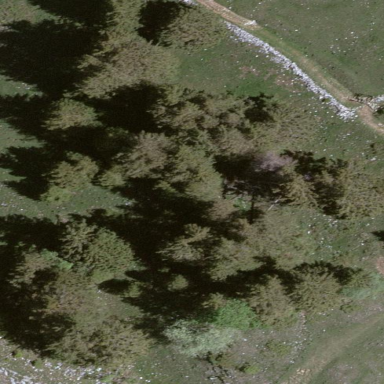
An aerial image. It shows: Forest area.